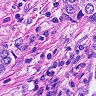
Metastatic tissue present: yes